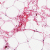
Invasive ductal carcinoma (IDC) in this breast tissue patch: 0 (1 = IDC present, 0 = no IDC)